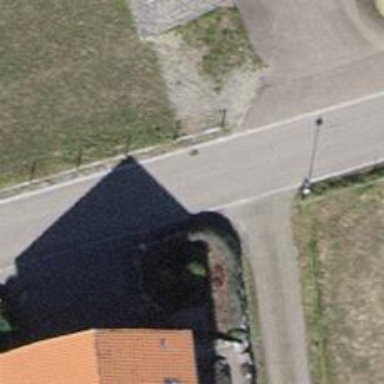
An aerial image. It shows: Paved residential road.